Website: crate-barrel
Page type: account-selection
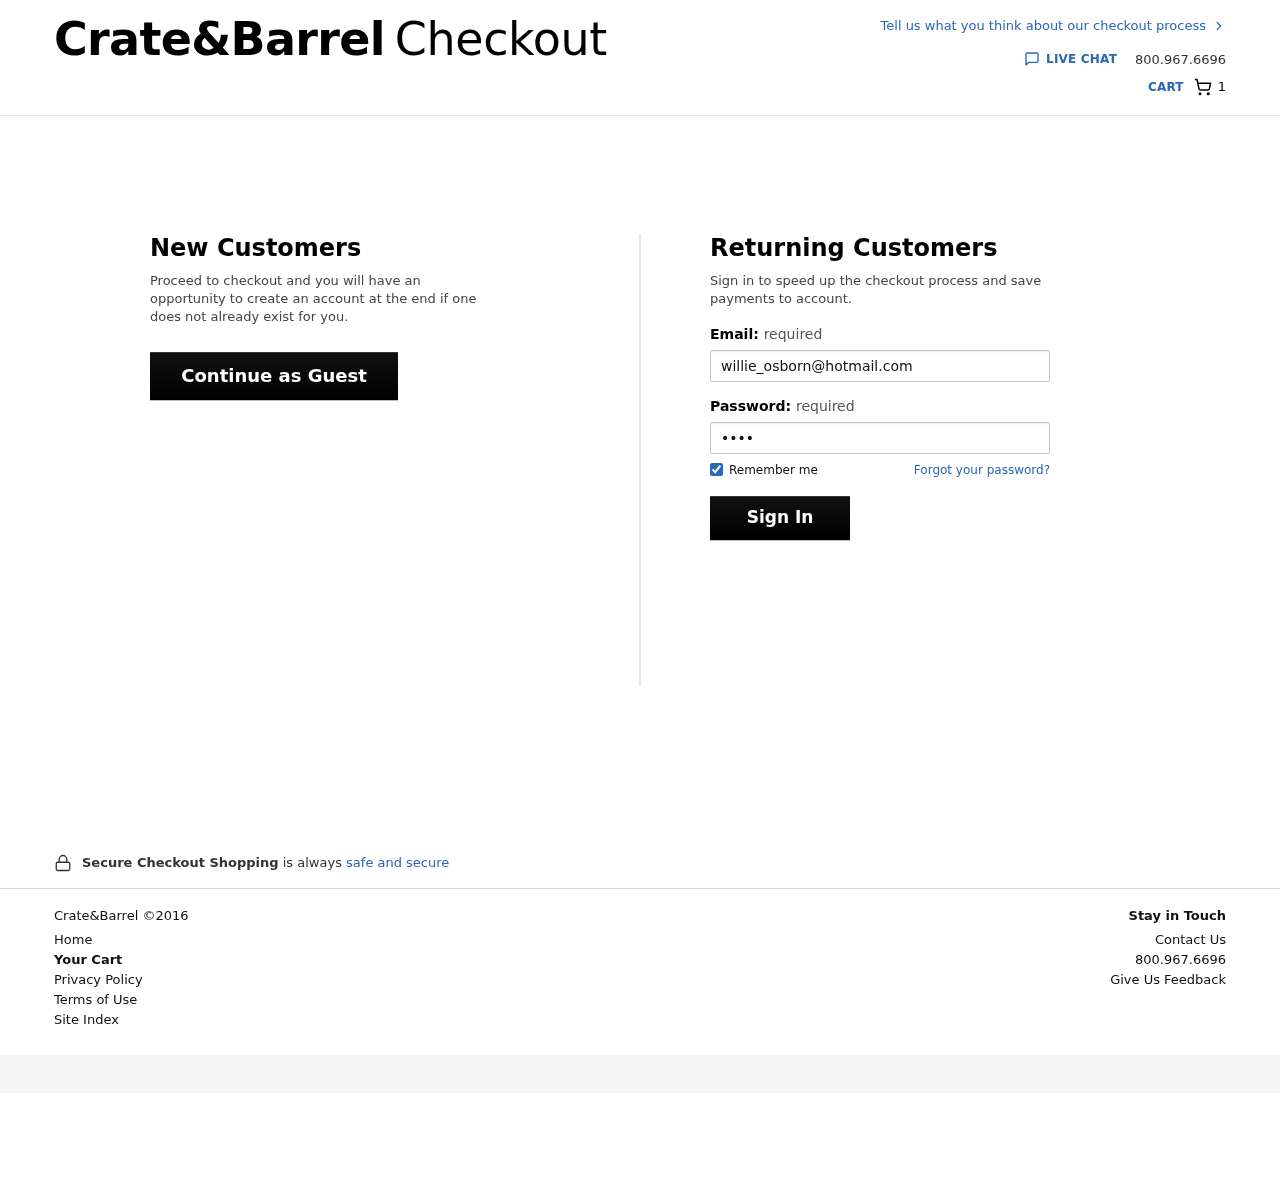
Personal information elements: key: PII_EMAIL
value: willie_osborn@hotmail.com
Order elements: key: ORDER_NUM_ITEMS
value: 1